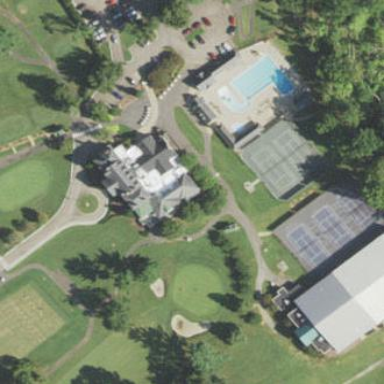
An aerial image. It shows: Golf clubhouse.